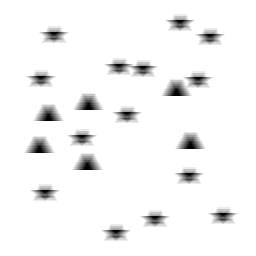
Squares: 0
Triangles: 6
Stars: 14
Total shapes: 20